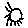
Label: sun